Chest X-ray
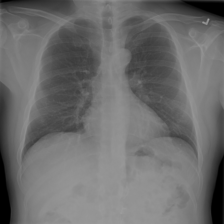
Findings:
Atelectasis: negative
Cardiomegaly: negative
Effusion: negative
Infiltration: positive
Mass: negative
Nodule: negative
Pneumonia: negative
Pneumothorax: negative
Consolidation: negative
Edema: negative
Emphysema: negative
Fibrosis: negative
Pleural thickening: negative
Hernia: negative